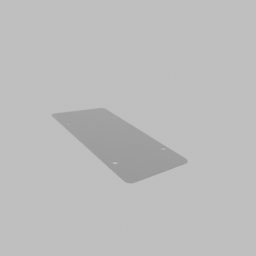
Label: mechanical